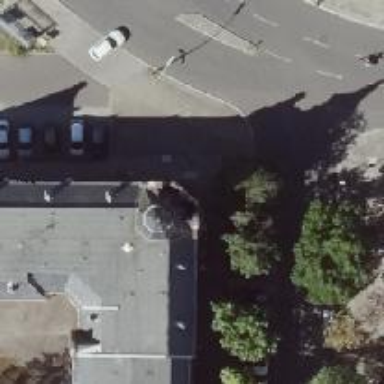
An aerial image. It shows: Sidewalk.